Field crop: maize
Growth stage: 2
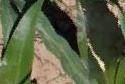
Species: maize